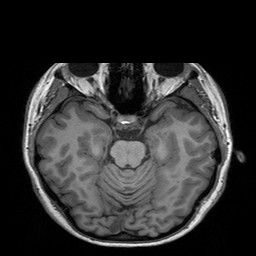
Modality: T1w
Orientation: coronal